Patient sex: M
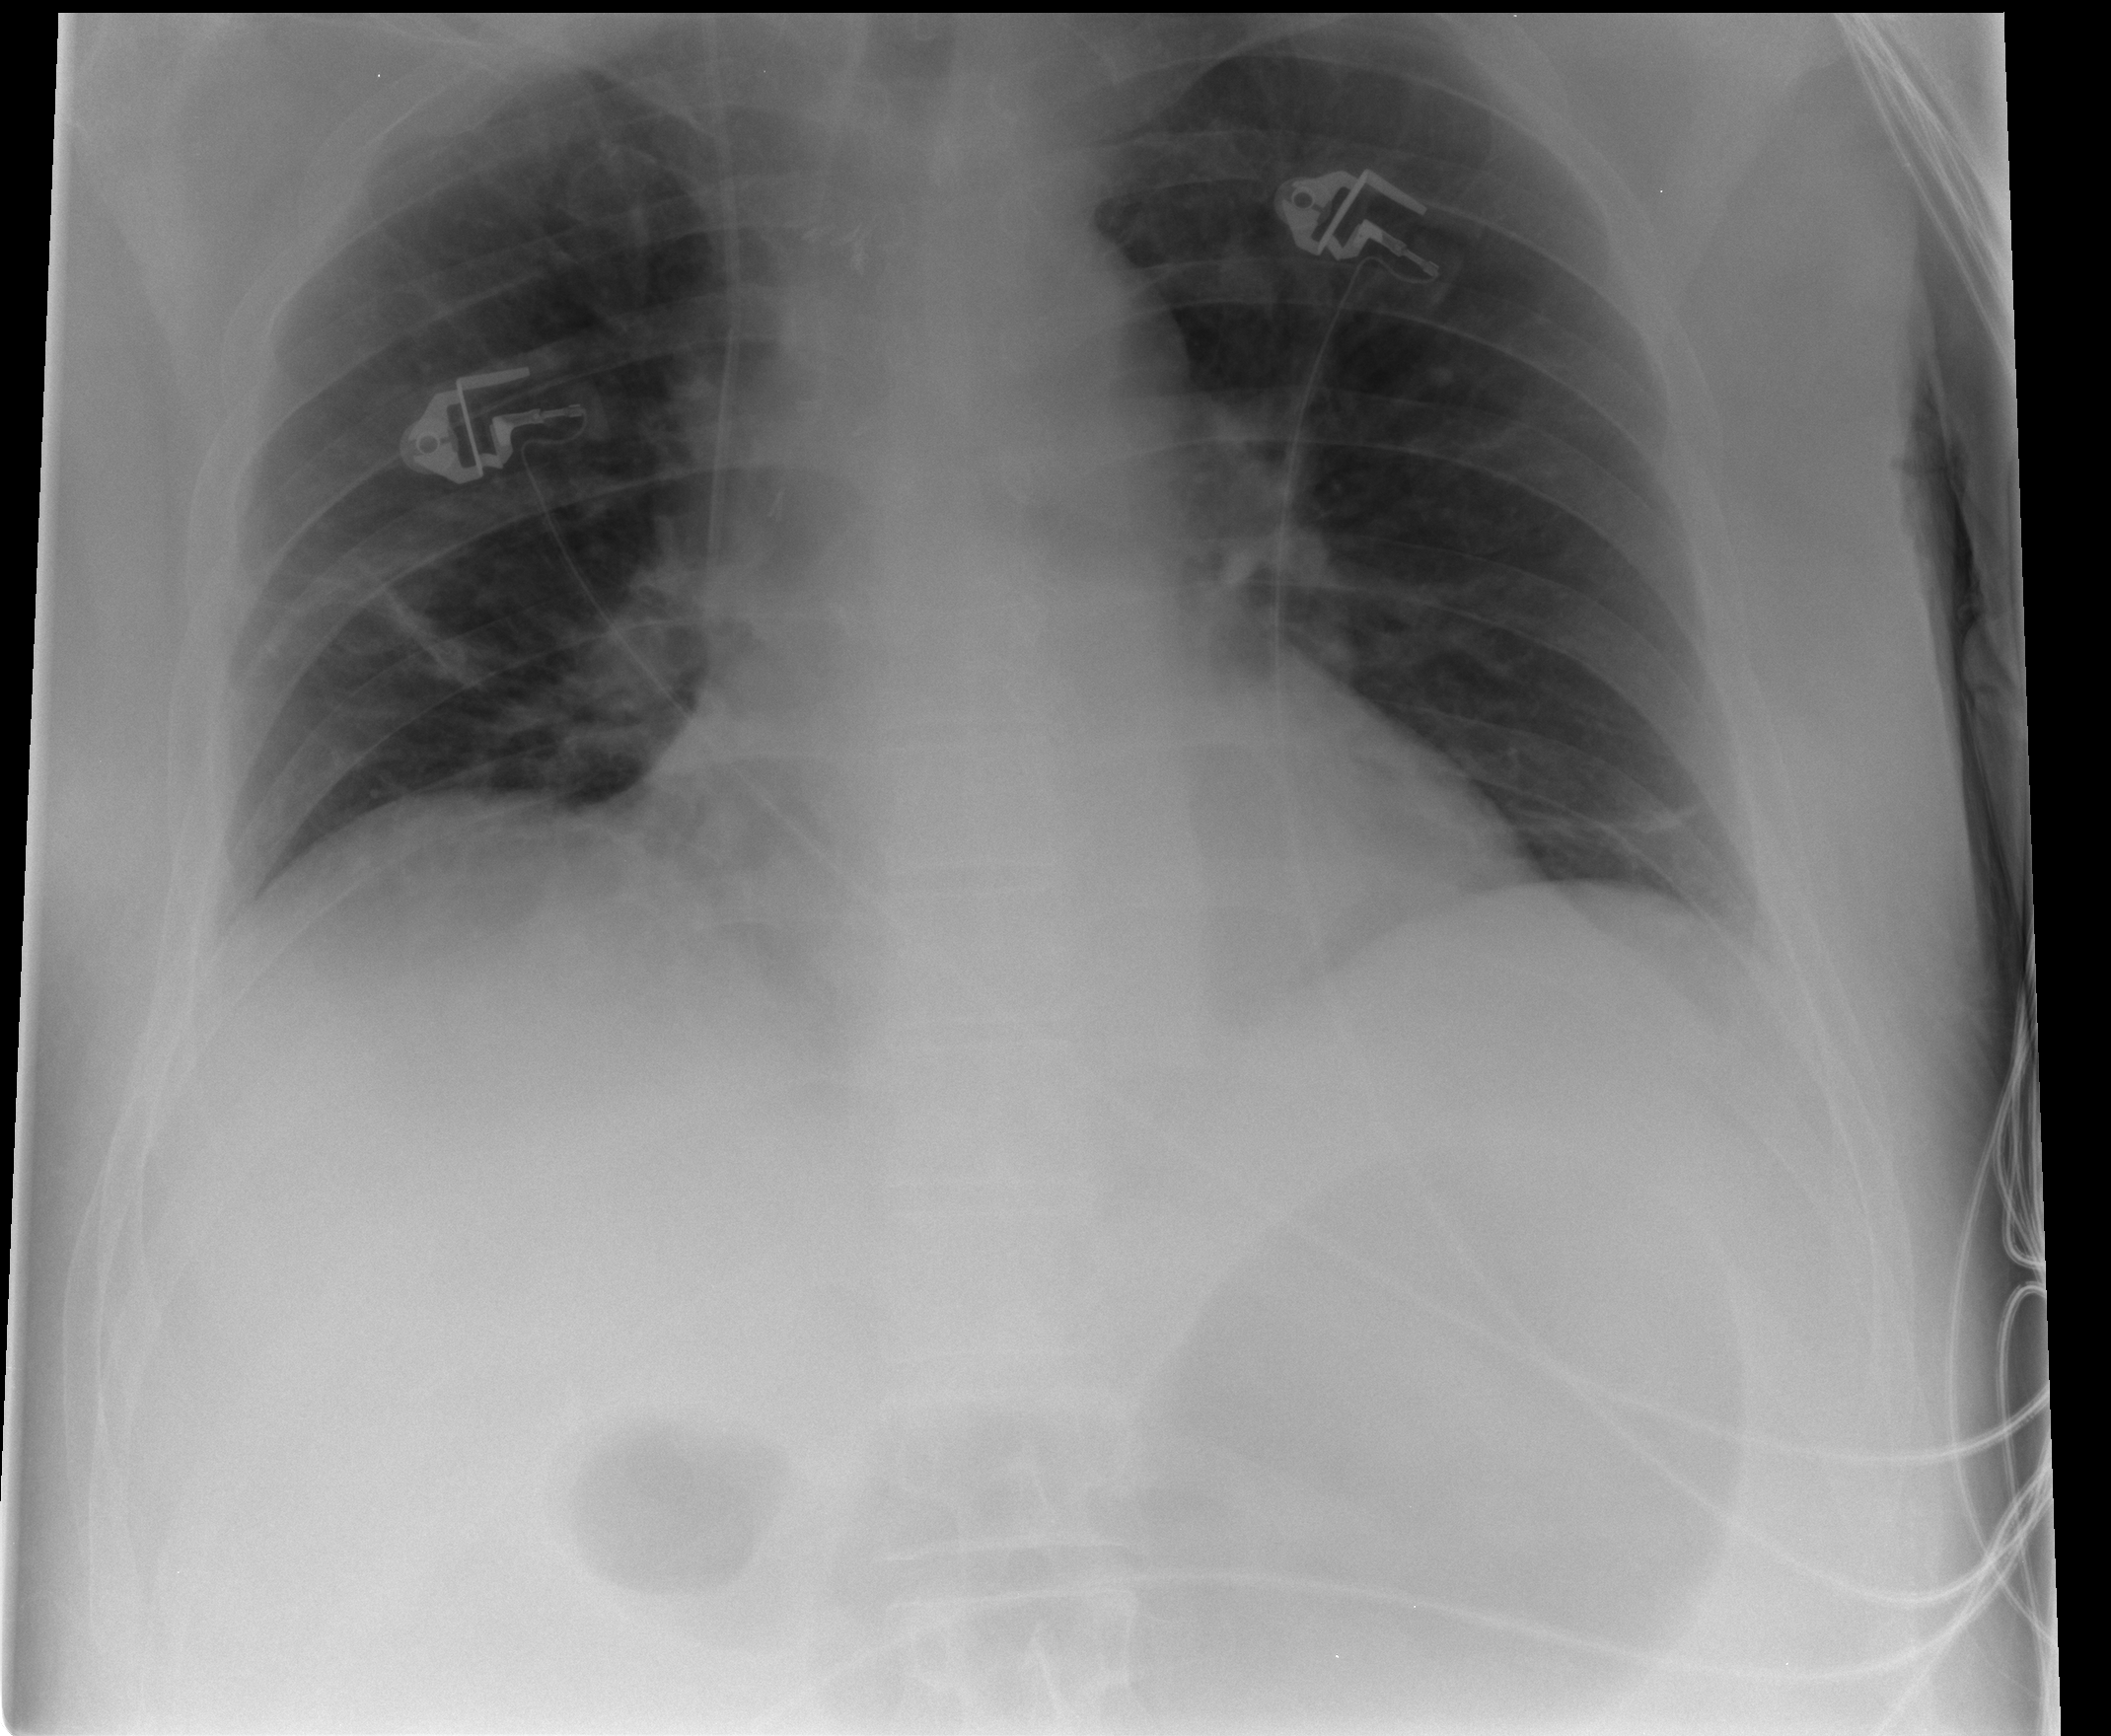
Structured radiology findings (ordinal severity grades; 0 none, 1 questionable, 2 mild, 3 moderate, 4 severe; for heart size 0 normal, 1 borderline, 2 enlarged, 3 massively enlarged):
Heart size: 0
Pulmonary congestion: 1
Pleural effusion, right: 0
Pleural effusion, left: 0
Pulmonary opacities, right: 0
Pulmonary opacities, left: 0
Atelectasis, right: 2
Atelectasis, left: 1